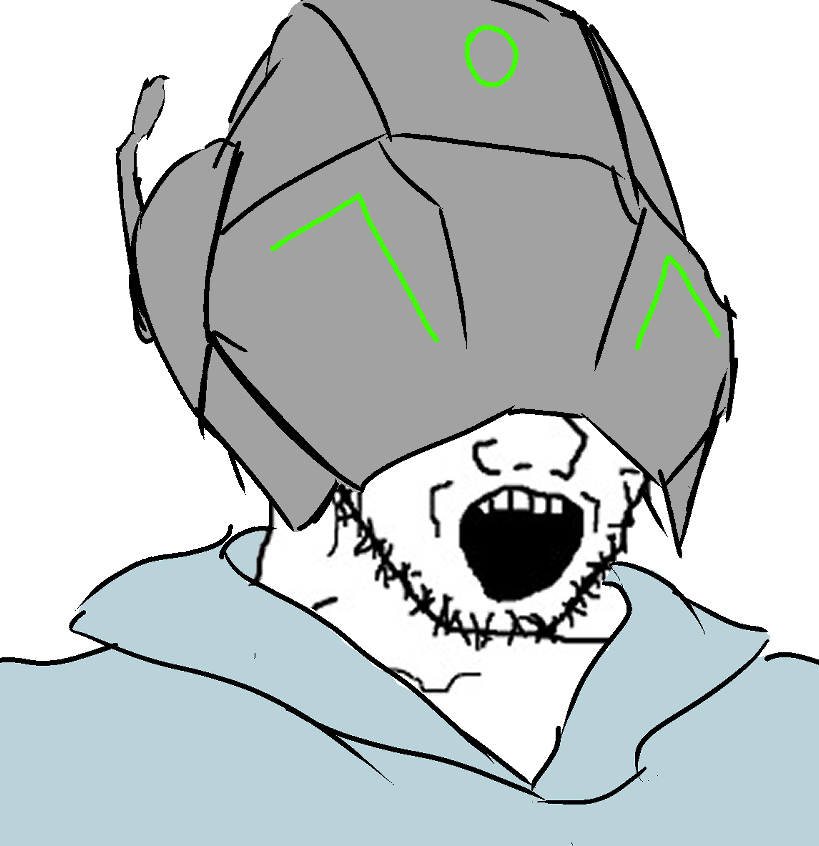
Label: 5_Soyjak